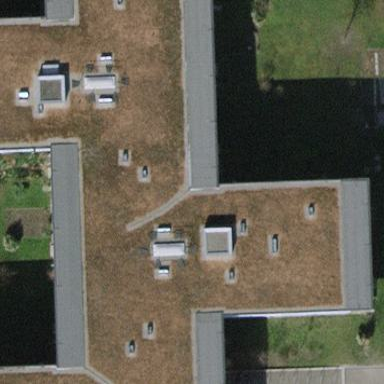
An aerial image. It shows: Residential building with flat gravel roof. The building is distinguished by its white color.